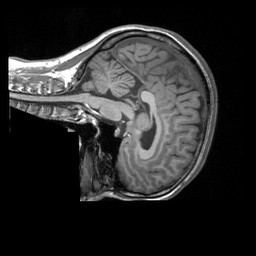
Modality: T1w
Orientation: sagittal
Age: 21
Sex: female